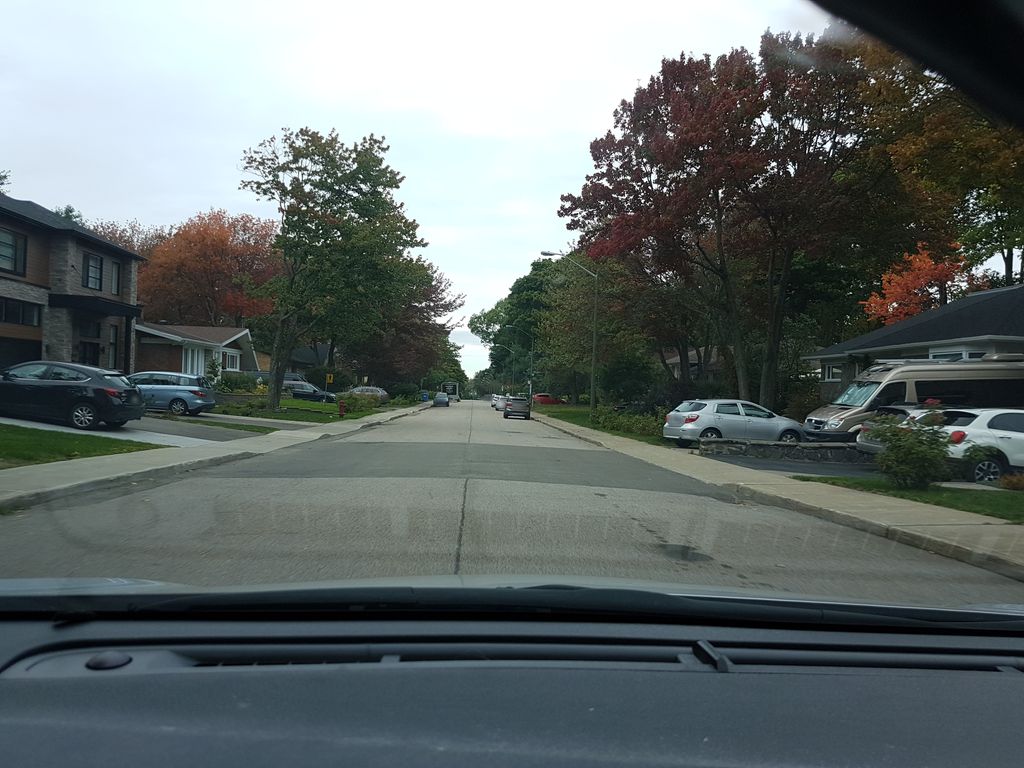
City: quebec_city